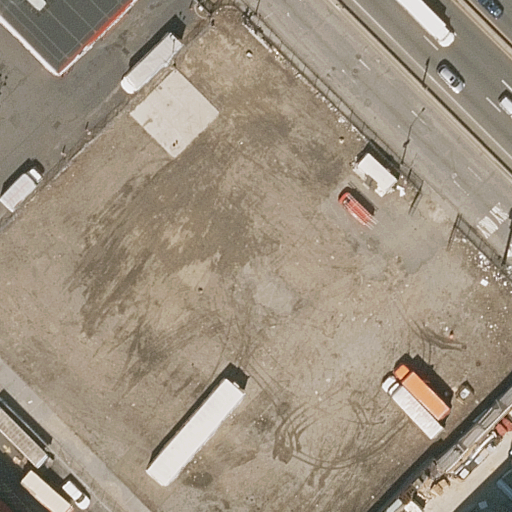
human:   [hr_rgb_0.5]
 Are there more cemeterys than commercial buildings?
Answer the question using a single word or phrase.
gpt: no

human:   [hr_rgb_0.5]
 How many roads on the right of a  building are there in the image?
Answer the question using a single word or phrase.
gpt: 2

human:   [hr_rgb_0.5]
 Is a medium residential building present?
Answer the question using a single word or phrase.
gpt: yes

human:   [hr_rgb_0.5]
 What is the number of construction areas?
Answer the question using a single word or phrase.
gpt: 0

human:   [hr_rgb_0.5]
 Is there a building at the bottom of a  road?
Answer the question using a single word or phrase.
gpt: no

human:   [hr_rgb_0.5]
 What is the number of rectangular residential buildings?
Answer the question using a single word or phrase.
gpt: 2

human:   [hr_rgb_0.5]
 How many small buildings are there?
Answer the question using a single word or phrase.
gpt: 0

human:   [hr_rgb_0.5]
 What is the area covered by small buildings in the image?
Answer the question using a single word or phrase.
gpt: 0m2

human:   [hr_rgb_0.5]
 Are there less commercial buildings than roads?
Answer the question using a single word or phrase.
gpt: yes

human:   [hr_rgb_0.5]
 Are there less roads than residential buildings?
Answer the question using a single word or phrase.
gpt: no

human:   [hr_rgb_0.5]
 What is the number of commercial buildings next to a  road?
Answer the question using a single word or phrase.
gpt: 0

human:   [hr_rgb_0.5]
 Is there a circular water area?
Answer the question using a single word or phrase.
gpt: no

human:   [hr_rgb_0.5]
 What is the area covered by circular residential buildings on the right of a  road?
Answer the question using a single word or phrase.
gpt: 0m2

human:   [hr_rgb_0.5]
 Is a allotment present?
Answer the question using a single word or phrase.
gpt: no

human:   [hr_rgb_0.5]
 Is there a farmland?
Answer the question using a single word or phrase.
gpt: no

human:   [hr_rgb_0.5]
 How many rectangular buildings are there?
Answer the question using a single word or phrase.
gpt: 2

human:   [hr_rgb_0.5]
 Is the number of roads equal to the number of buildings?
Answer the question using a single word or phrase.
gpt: no

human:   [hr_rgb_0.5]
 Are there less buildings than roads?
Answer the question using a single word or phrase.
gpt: yes

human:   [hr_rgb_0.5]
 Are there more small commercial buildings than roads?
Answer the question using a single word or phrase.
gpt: no

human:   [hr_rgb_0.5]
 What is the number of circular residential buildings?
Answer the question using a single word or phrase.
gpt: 0

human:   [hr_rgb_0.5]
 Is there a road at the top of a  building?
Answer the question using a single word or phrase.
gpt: no

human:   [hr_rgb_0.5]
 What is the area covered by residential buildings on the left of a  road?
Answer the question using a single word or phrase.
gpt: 443m2

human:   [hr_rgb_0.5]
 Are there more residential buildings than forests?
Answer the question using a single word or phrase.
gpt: yes

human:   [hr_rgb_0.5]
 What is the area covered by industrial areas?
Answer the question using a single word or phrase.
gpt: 0m2

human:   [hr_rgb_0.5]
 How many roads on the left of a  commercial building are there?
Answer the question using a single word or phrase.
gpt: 0

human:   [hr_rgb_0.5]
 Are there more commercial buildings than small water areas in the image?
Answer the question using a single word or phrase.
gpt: no

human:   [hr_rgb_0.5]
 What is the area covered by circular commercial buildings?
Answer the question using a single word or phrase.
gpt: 0m2

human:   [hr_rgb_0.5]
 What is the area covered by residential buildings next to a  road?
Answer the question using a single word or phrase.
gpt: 443m2

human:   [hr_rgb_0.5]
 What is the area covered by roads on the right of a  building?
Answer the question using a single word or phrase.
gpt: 0m2

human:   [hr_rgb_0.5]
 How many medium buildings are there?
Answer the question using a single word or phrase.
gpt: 2

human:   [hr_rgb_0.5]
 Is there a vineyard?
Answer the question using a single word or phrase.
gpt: no

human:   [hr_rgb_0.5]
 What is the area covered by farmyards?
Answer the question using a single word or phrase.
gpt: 0m2

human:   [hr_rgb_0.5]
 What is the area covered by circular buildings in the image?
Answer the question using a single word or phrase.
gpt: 0m2

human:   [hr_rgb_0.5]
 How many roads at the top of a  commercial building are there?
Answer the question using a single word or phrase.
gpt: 0

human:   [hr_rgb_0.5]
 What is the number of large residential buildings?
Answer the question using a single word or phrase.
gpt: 0

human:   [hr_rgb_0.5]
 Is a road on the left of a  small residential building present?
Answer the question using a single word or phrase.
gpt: no